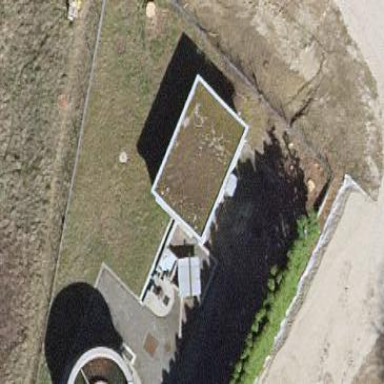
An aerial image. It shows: Service building.